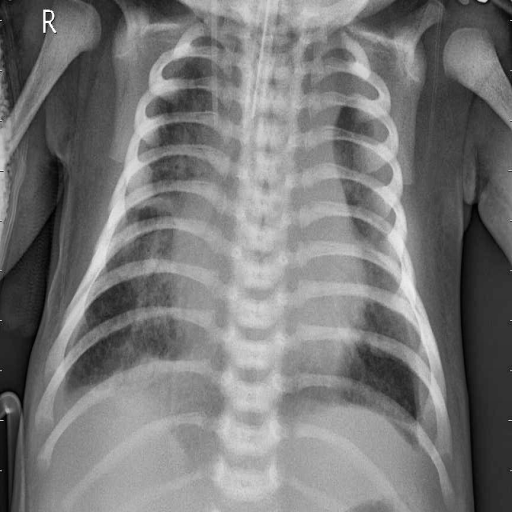
Finding: PNEUMONIA